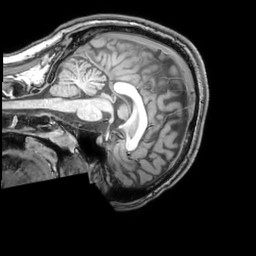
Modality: T1w
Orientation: sagittal
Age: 26
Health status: ill
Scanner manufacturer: philips
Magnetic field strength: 3 T
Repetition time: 0.007 s
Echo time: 0.003501 s